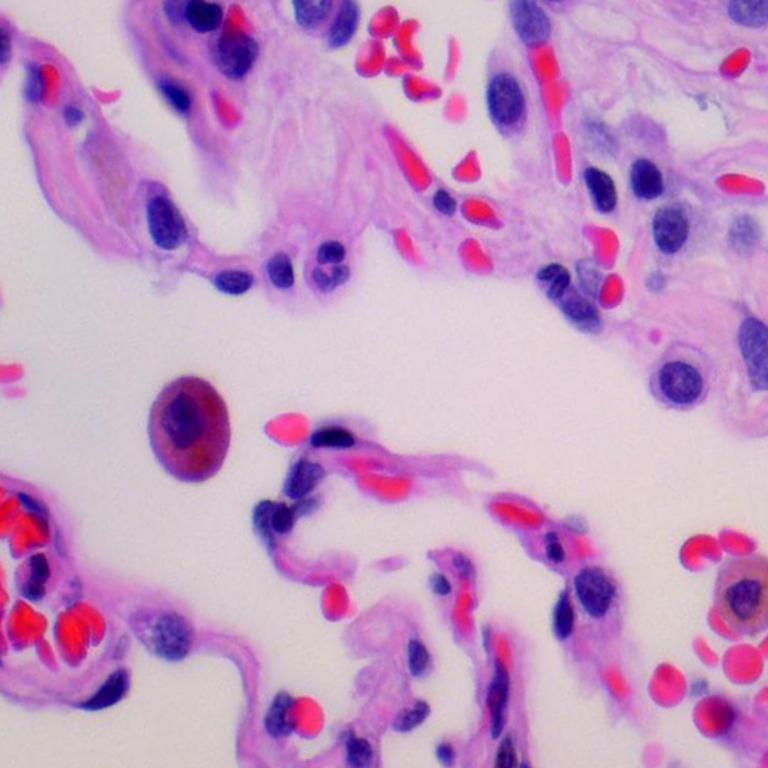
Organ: lung
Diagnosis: benign